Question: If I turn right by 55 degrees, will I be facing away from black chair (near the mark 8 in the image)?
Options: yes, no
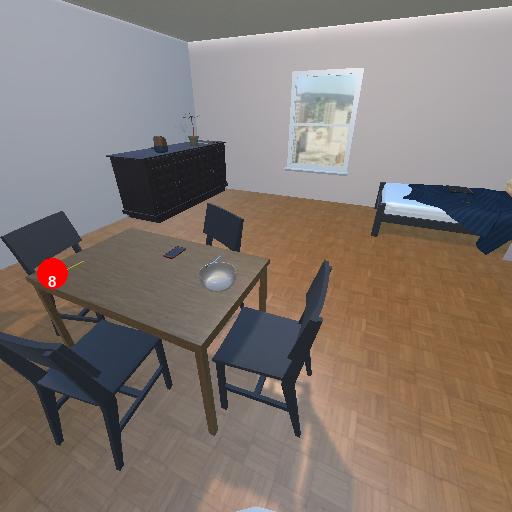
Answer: yes